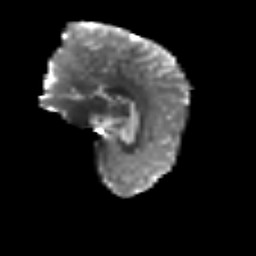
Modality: T2w
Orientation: sagittal
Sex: female
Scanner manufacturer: siemens
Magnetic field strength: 3 T
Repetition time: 5 s
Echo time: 0.071 s